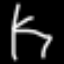
Label: chair